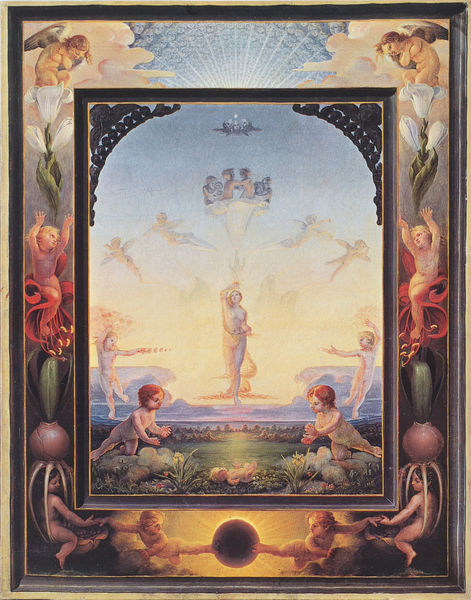
Titel: Der kleine Morgen
Künstler: Philipp Otto Runge
Standort: Hamburg
Institution: Hamburger Kunsthalle
Schlagwörter: akt, blau, dunkel, flügel, gemälde, himmel, meer, nackt, schatten, wasser, weiß, wolken, akte, fluss, frauen, gelb, grün, landschaft, menschen, see, abend, blume, blumen, braun, bunt, frau, grau, hell, licht, nacht, orange, schwarz, blüte, blüten, gras, rot, schleier, wiese, malerei, ornament, tanz, gesichter, arme, mensch, rahmen, füllhorn, bach, erde, feld, horizont, morgen, natur, sonnenaufgang, weite, wind, gewässer, kirche, sonne, gold, kelch, kind, pflanze, pflanzen, wald, fliegen, kinder, kreis, engel, putte, putto, ranken, beine, apfel, perspektive, abstrakt, tag, violett, vegetation, baby, rand, figuren, romantik, dekoration, jugendstil, symmetrie, dekor, ornamente, ramen, menzel, foto, tulpe, zwiebel, spiel, mond, rechteck, strahlen, wurzel, schweben, sterne, gewunden, kugel, allegorie, lilie, altar, otto, geometrisch, runge, wurzeln, fleigen, jesus, sonnenschein, sonnenstrahlen, erscheinung, venus, deckengemälde, granatapfel, narzisse, bild im bild, gerahmt, lilien, kitsch, aurora, reigen, putten, mittelfeld, ornamentik, maria, globus, welt, elfen, verspielt, putti, schwebend, entwicklung, blumenkelch, calla, schneeglöckchen, ikone, morgenröte, feuerrot, sonnen, geburt, säugling, wachsen, philipp otto runge, doppelrahmen, einrahmung, gurke, zwiebeln, glorie, knolle, knollen, pollen, sonnenfinsternis, der blick ins unendliche, der große morgen, eroten, frauenkat, otte, philipp, umrahmen, vernus, nordalpin, geburt der venus, der morgen, schaumgeborene, planeten, kleine, der kleine morgen, kleiner morgen, engle, 1909, weiter ausblick, strahlender himmel, rnge, hambrug, amarylis, der kleine moren, kunstrahmen, alkengel